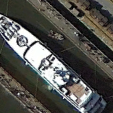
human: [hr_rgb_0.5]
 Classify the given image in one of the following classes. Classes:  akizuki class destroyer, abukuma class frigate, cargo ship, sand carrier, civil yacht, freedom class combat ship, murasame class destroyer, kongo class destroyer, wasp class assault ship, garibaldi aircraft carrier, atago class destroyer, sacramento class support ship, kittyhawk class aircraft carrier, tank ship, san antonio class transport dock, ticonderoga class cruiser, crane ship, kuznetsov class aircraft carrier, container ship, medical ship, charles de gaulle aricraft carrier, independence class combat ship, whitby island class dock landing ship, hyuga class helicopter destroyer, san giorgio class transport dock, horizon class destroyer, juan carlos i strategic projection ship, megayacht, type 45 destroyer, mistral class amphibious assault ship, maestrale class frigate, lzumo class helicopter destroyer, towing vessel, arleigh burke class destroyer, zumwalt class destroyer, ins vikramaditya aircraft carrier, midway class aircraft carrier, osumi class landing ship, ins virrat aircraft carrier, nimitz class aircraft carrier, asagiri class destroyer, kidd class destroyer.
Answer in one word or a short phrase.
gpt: Megayacht